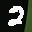
Label: 2